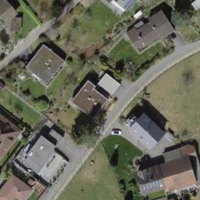
EUNIS habitat code: 54
Species observed at this site:
Sedum album